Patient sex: M
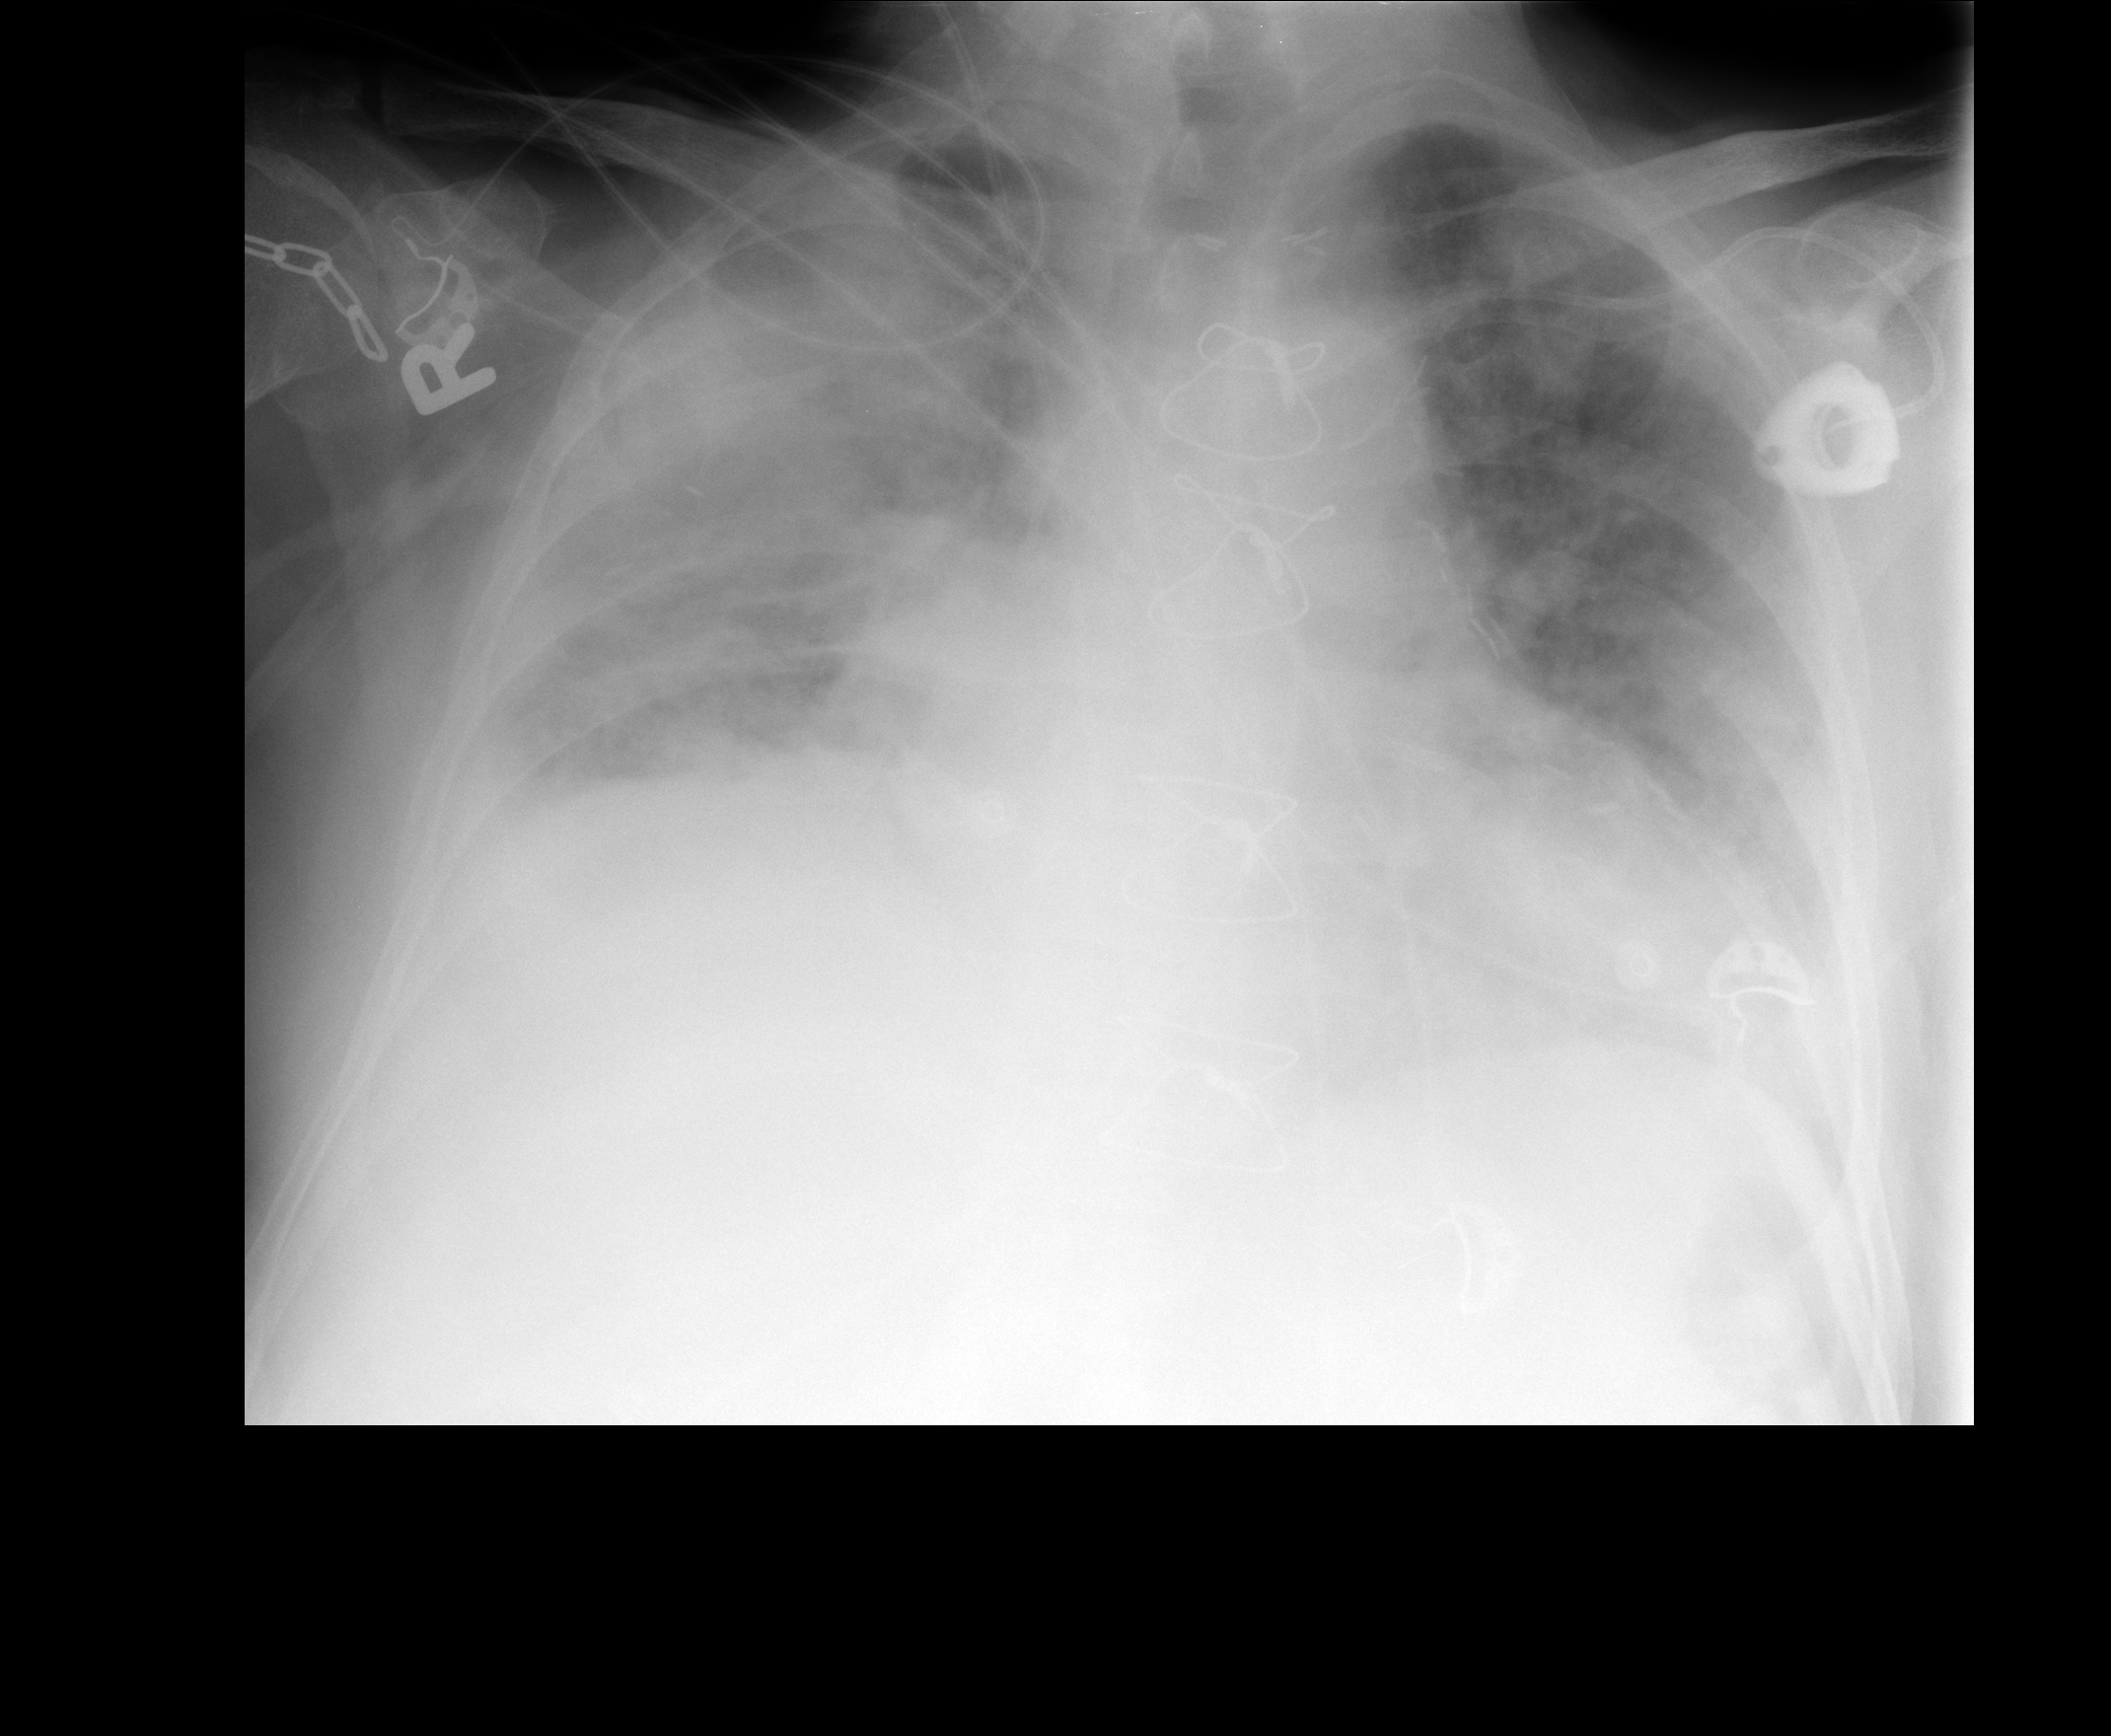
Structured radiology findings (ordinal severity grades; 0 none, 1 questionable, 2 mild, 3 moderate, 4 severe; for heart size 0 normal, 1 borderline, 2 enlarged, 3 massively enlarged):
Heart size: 0
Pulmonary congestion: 2
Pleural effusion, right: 2
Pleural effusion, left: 2
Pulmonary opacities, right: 3
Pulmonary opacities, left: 2
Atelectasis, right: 3
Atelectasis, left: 2